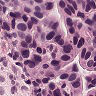
Metastatic tissue present: yes